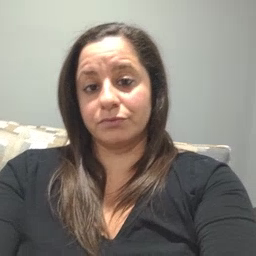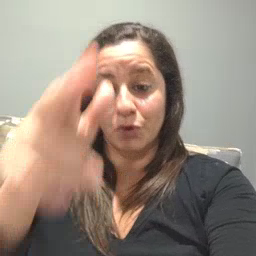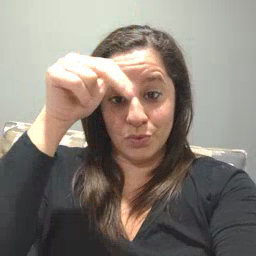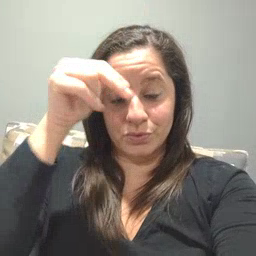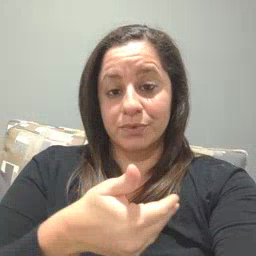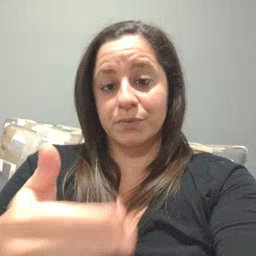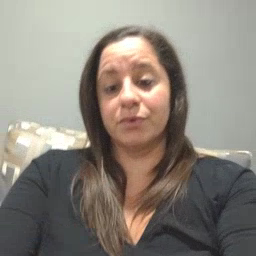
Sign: donkey